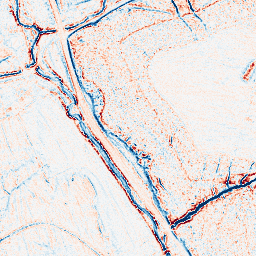
Category: edge_preserving
Decomposition family: anisotropic_diffusion
Decomposition parameters: iterations: 5
kappa: 10
gamma: 0.2
Upsampling method: quadratic
Upsampling parameters: scale: 4
Upsampling scale: 4